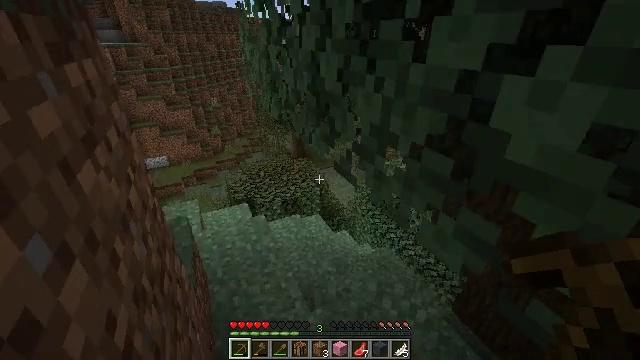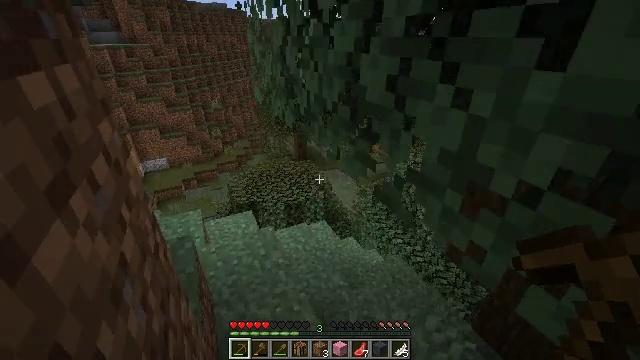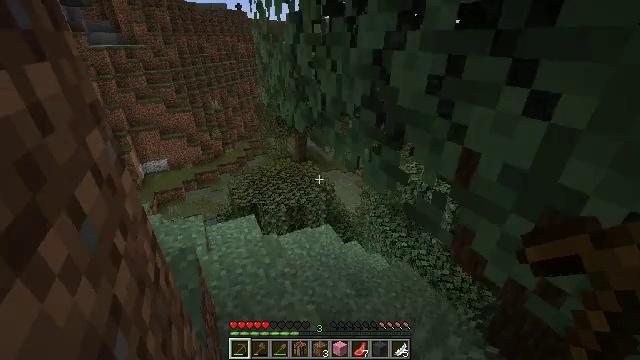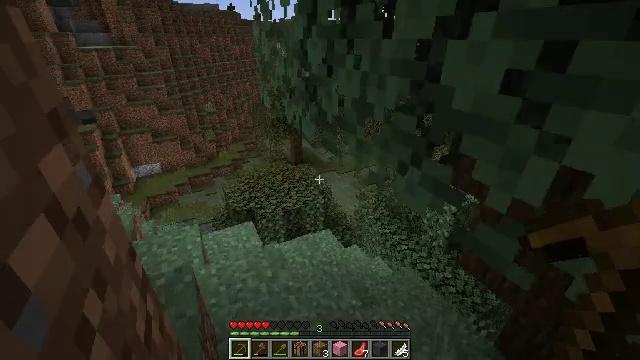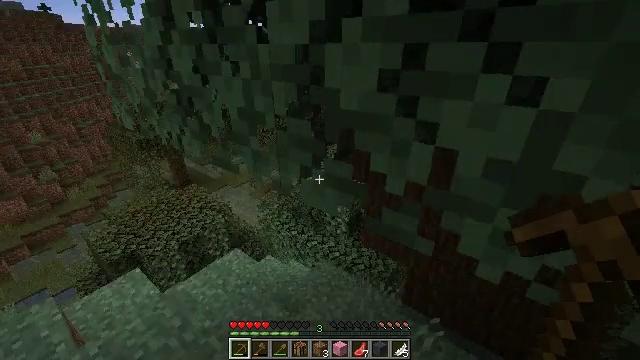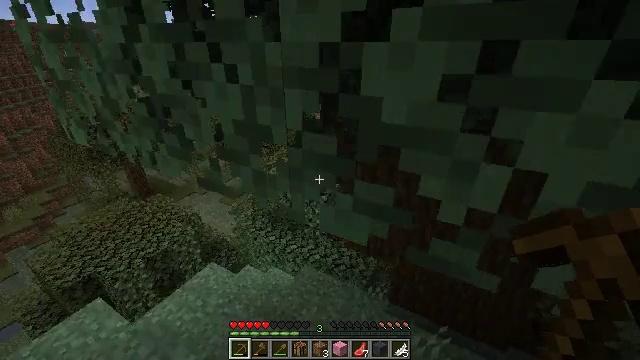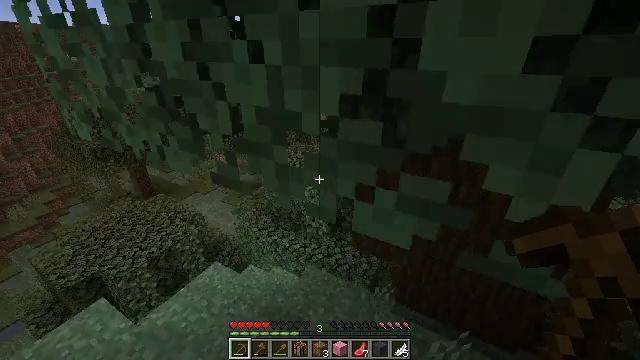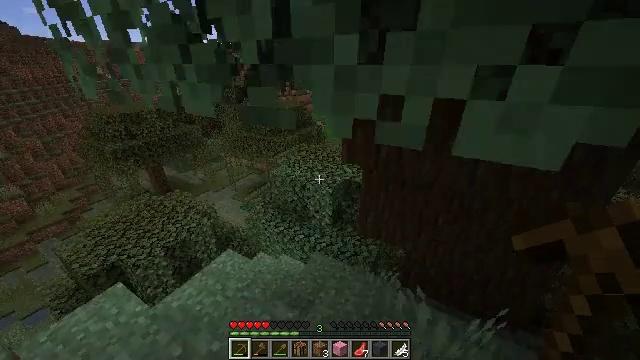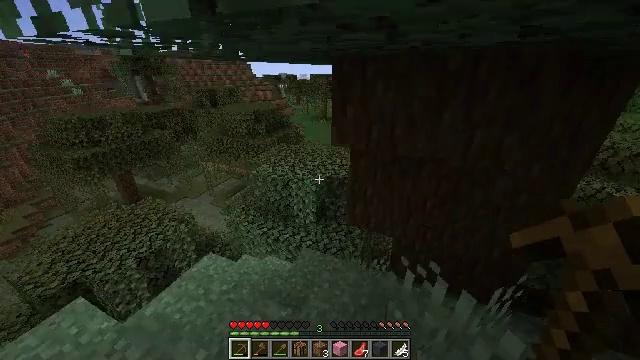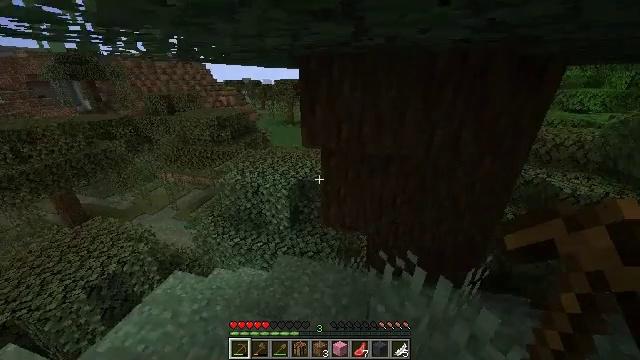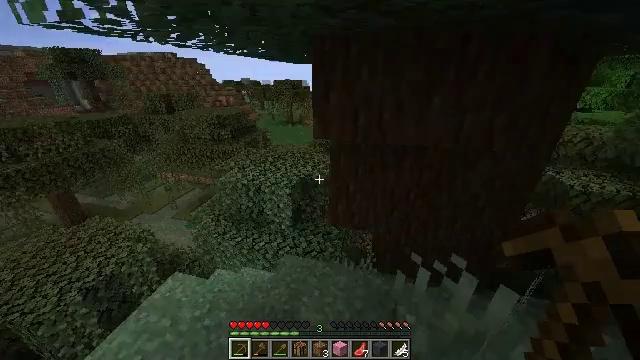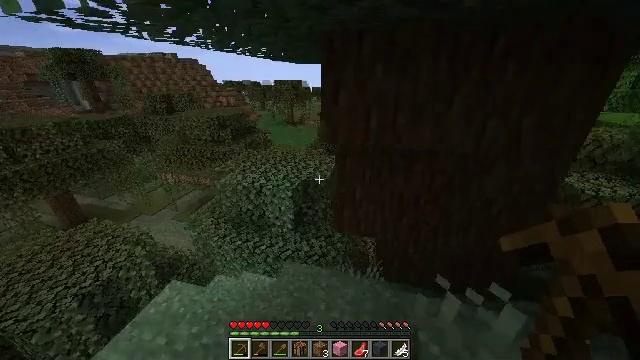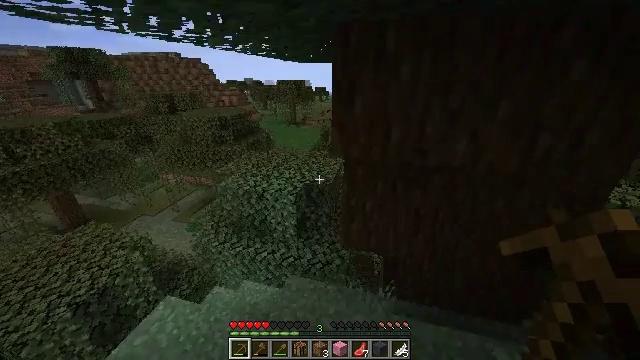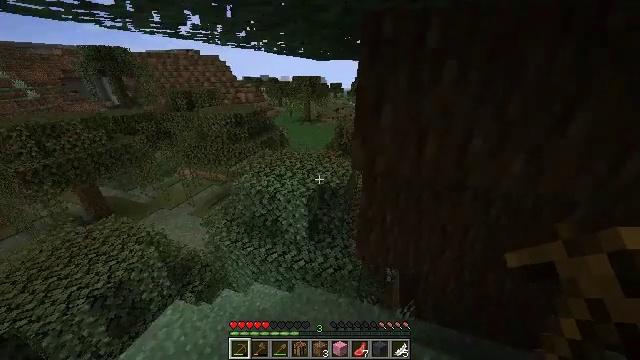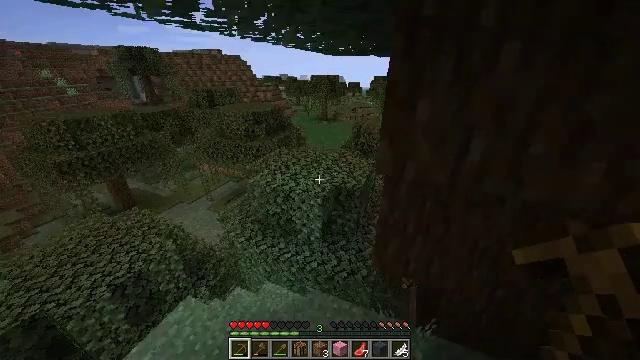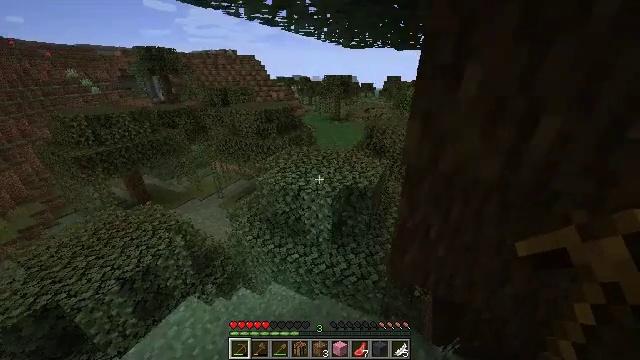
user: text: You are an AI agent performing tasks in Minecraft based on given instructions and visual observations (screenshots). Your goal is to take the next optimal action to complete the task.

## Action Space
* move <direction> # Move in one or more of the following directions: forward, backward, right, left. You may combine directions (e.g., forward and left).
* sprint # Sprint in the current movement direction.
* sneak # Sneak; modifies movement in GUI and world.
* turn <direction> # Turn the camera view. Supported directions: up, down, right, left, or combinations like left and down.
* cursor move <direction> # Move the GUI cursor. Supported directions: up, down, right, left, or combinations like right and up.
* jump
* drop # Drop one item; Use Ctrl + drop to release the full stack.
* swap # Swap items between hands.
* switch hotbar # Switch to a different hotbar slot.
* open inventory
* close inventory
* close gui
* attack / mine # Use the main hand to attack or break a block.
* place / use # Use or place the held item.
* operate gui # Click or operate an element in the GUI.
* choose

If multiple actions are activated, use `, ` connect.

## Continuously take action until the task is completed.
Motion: motion action
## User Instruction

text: Create pink wool by combining wool and pink dye.
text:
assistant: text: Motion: move forward and move left, sprint
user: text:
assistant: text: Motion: move forward and move left, sprint
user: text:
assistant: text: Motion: move forward and move left, sprint, turn right
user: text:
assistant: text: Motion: move forward and move left, sprint, turn right and up
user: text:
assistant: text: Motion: move forward and move left, sprint, turn right
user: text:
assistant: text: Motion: move forward and move left, sprint
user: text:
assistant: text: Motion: move forward and move left, sprint
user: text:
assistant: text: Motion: move forward and move left, sprint, turn right
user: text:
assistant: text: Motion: move forward, sprint, turn right and up
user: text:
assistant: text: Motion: move forward, sprint
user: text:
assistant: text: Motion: move forward, sprint
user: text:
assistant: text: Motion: move forward, sprint
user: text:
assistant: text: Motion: move forward, sprint, turn left
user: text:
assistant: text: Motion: move forward, sprint, turn left
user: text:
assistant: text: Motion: move forward, sprint, turn left
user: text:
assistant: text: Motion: move forward and move left, sprint
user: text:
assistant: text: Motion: move forward and move left, sprint
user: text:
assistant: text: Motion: move forward and move left, sprint
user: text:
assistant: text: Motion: move forward, sprint
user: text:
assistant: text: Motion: move forward, sprint
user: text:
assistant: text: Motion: move forward, sprint
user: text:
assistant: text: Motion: move forward, sprint, turn down
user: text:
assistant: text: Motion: move forward, sprint
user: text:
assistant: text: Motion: move forward, sprint, turn right
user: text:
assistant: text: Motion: move forward, sprint, turn right
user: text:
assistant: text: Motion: move forward, sprint
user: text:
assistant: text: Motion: move forward, sprint
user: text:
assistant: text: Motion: move forward and move left, sprint, turn left and down
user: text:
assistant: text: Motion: move forward and move left, sprint, turn left and down
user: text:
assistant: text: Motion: move forward and move left, sprint, turn left and down